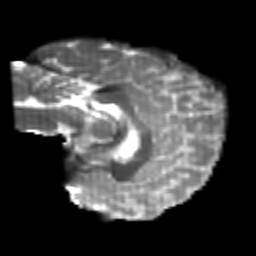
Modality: T2w
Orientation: sagittal
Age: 26
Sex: female
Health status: healthy
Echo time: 0.074 s